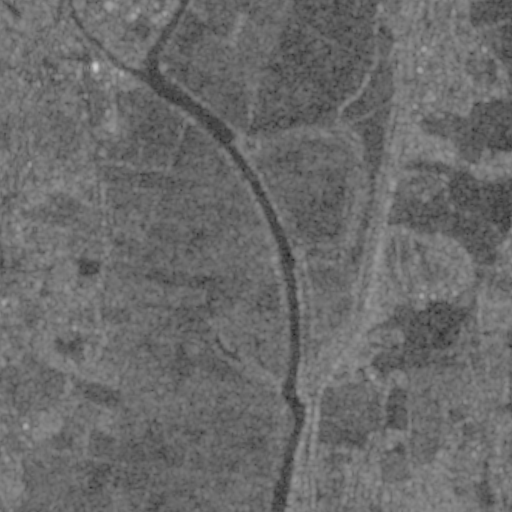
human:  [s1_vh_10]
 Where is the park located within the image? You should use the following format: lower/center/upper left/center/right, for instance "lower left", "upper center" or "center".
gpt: The park is located in the center left of the image.
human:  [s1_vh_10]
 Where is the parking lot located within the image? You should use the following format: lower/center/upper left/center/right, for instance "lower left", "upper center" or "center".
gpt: The parking lot is located in the upper left of the image.
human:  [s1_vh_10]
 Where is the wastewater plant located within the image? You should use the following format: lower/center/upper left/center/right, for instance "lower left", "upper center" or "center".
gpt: The wastewater plant is located in the upper left of the image.
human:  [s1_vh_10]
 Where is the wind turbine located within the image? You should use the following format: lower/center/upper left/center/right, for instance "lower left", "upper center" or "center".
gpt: The wind turbine is located in the upper left of the image.
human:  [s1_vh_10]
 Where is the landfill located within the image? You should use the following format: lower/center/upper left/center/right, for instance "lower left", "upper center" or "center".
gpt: There is no landfill in the image.

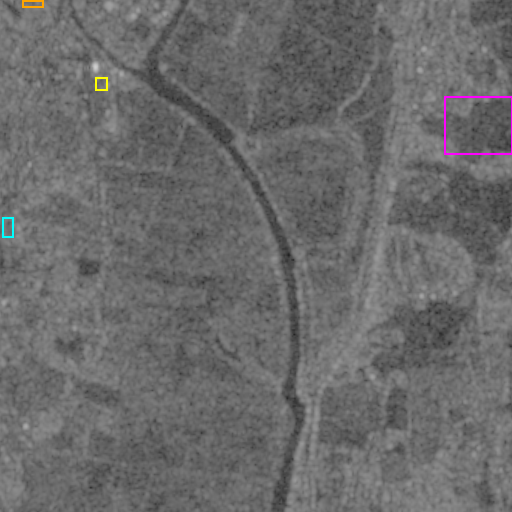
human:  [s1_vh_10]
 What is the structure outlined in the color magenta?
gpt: The structure outlined in magenta is a crop field.
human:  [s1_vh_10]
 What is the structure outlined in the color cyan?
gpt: The structure outlined in cyan is a park.
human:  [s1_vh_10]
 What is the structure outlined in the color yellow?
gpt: The structure outlined in yellow is a parking lot.
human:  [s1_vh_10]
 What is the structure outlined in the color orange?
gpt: The structure outlined in orange is a wastewater plant.
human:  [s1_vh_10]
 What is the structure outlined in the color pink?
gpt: There is no pink outline.